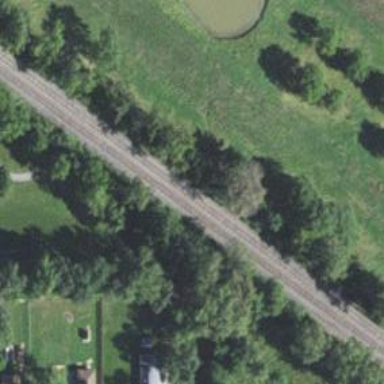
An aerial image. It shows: Railway track.